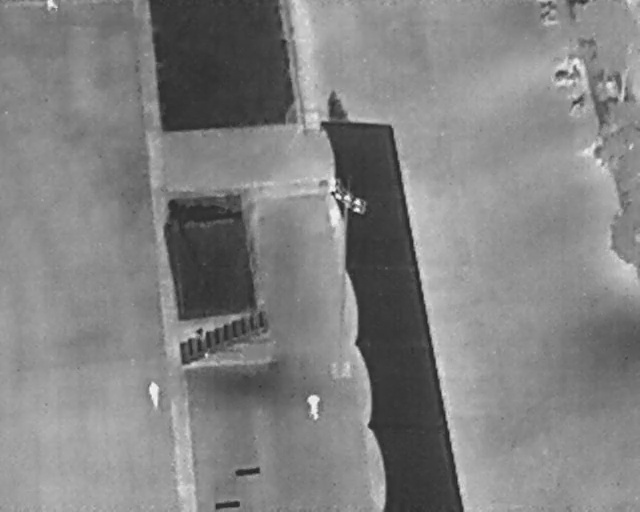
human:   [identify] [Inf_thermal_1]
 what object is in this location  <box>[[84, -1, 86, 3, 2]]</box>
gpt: <ref>1 small bicycle at the top right</ref>

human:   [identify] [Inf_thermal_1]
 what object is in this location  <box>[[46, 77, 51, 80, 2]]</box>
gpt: <ref>1 large person at the bottom</ref>